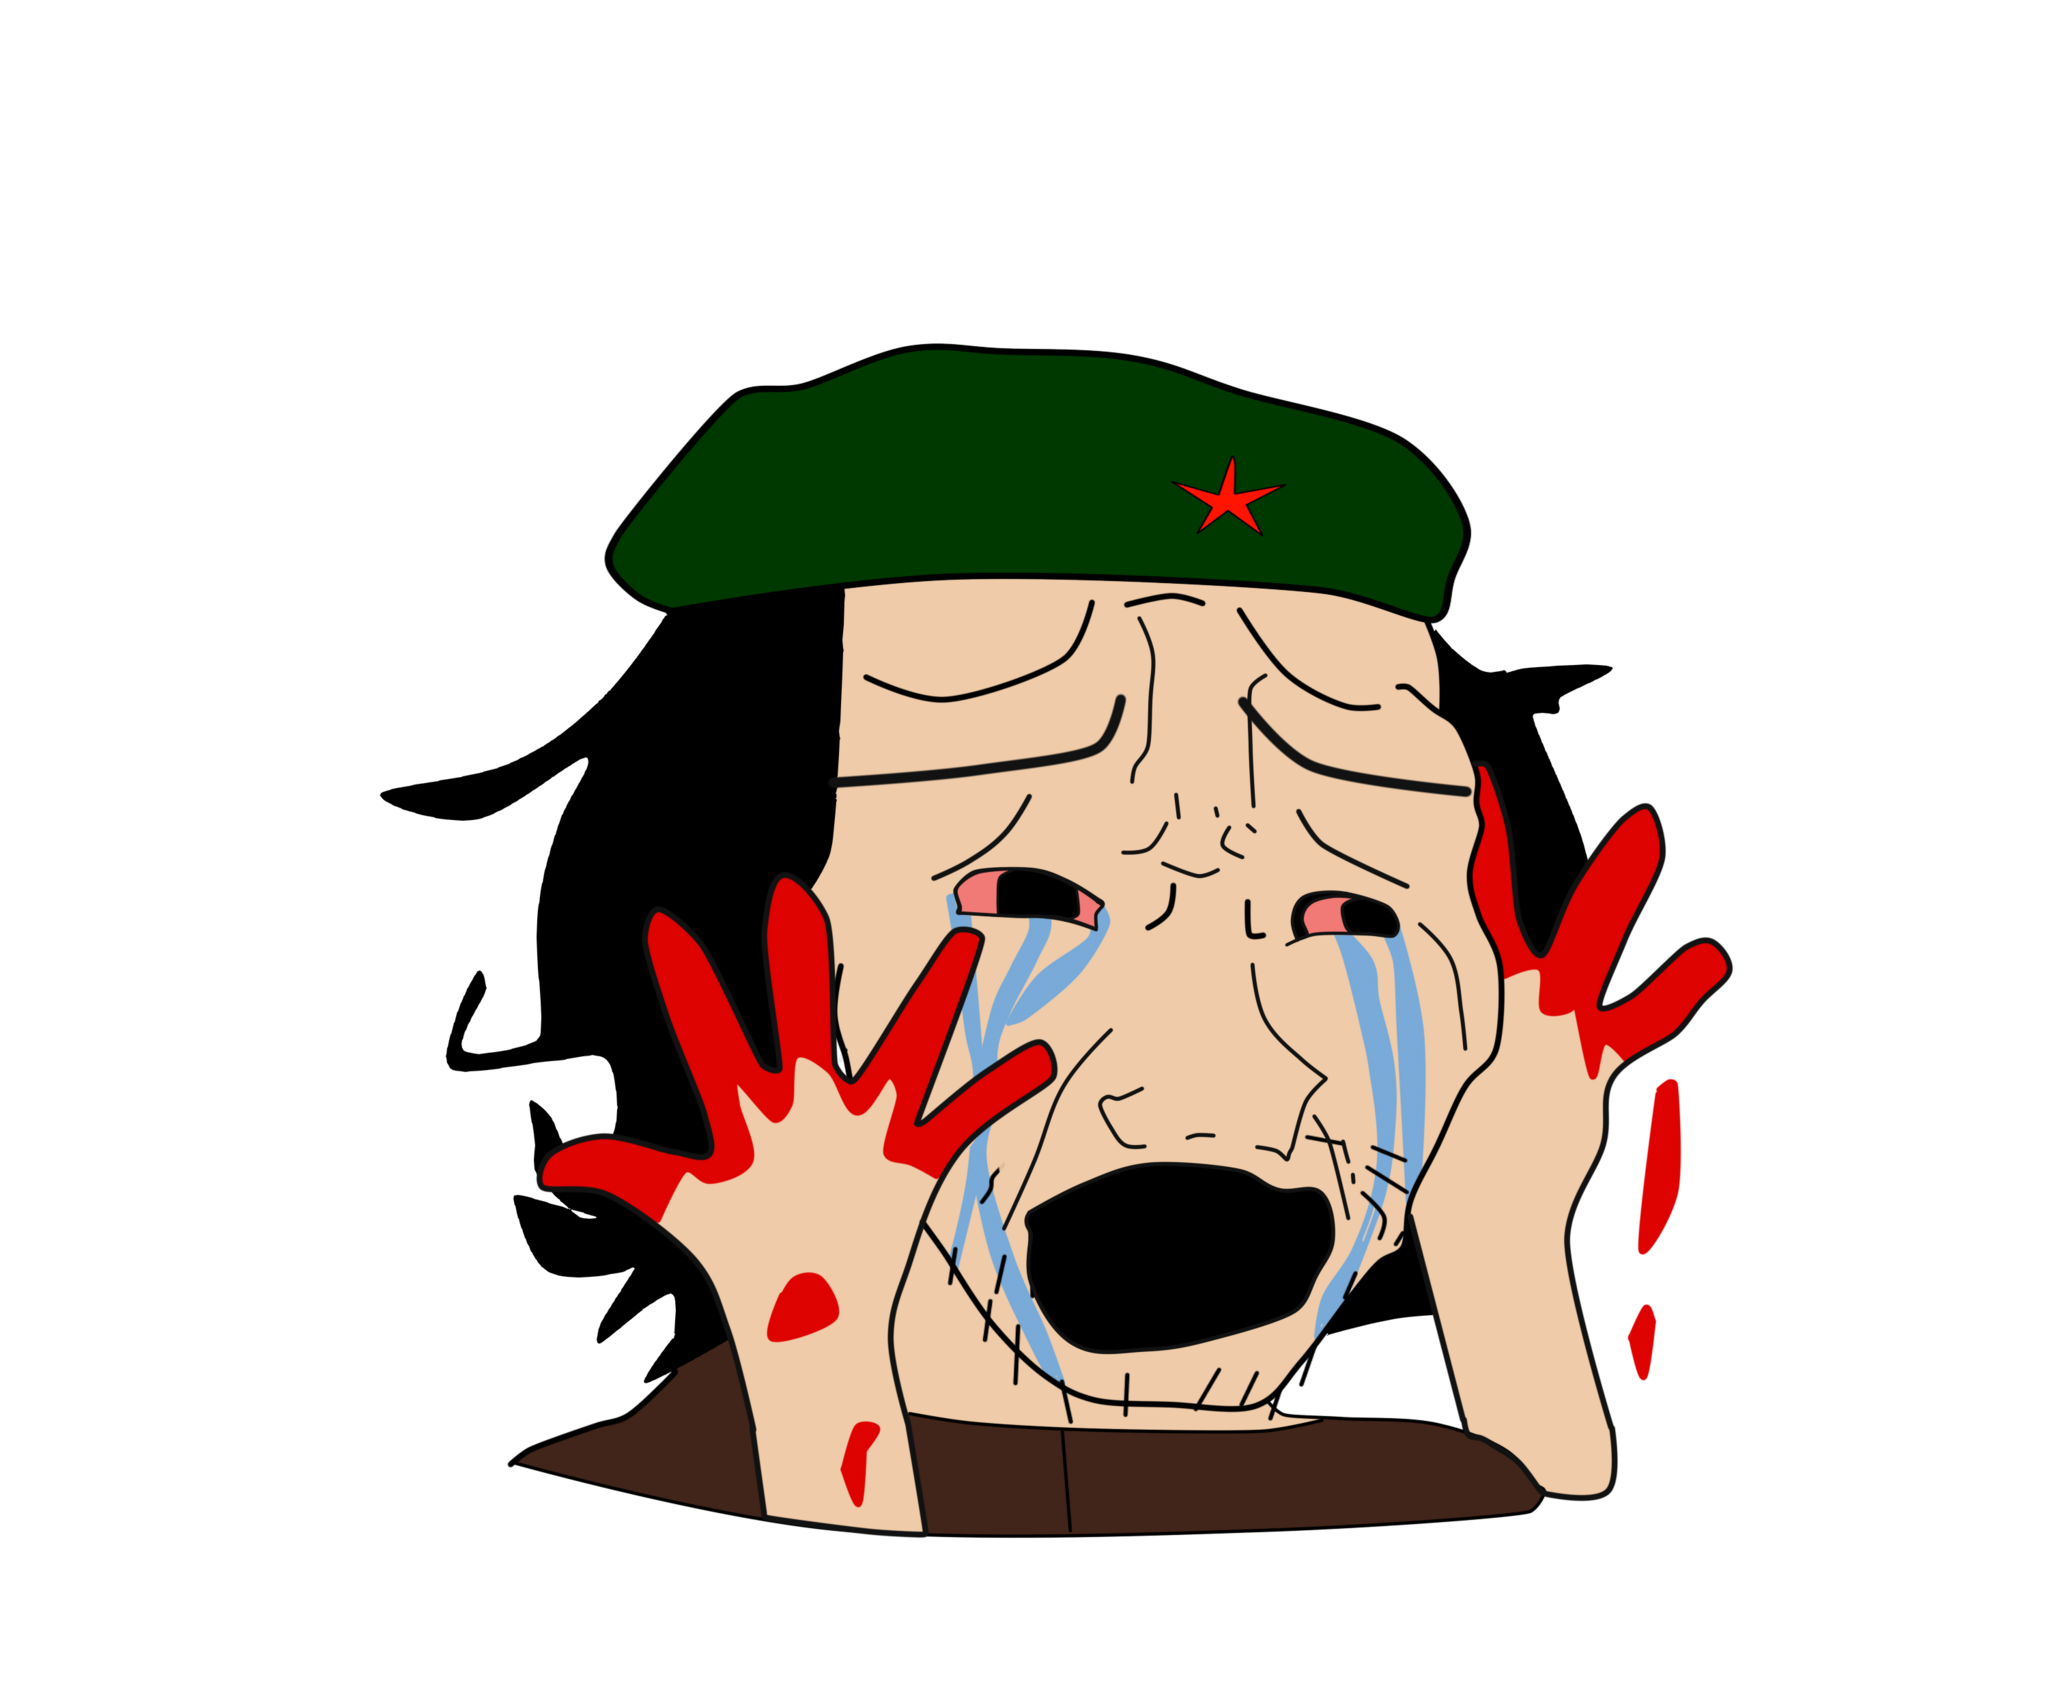
Label: 5_Soyjak